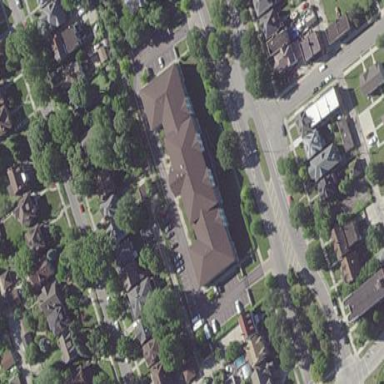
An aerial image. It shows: Building.